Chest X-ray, AP view. Patient: 41 years old, sex M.
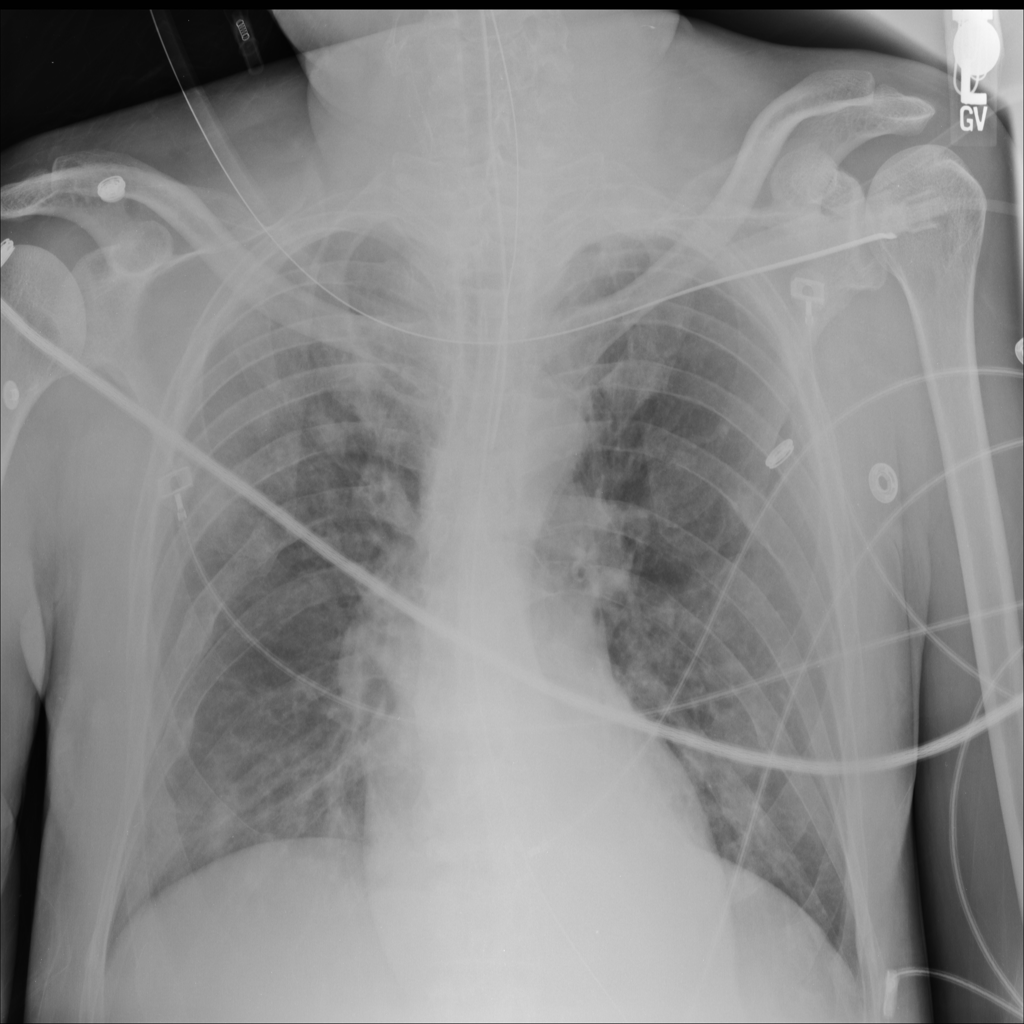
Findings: Atelectasis